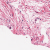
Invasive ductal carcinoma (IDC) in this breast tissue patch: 0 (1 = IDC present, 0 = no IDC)